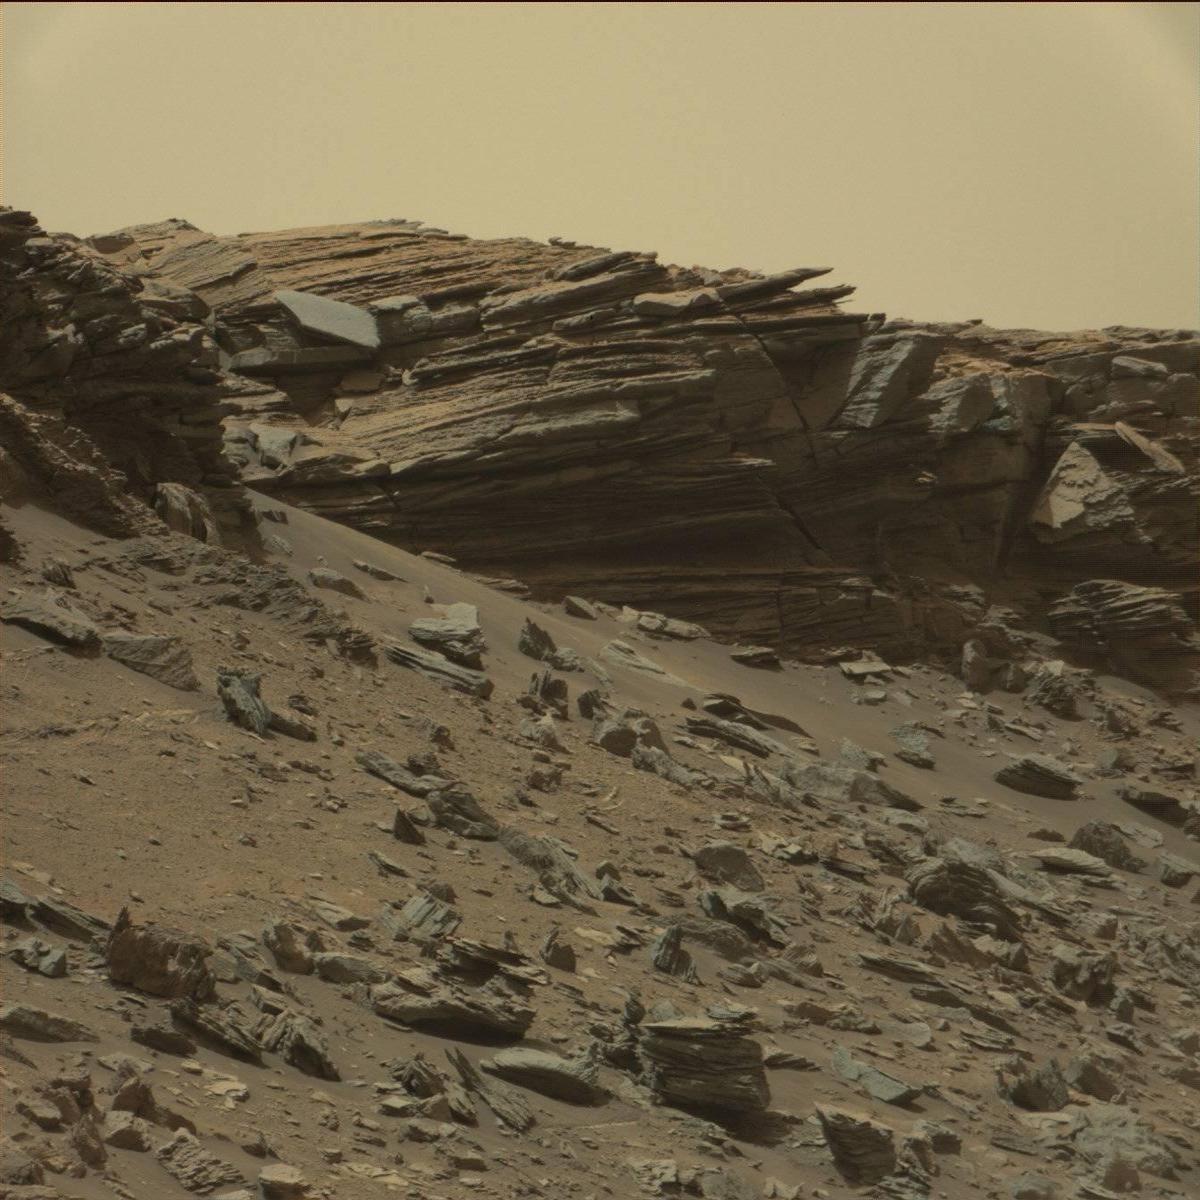
Terrain classes present: Bedrock, Sand / Soil, Sky